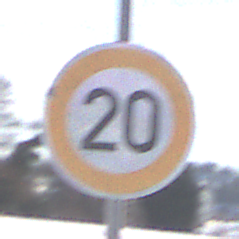
Verkehrszeichen: Geschwindigkeit20
Umgebung: Outdoor, Nature
Tageszeit: MorningAfternoon
Wetter: PartlyCloudy
Licht: Natural
Jahreszeit: Winter
Kontrast: HighContrast